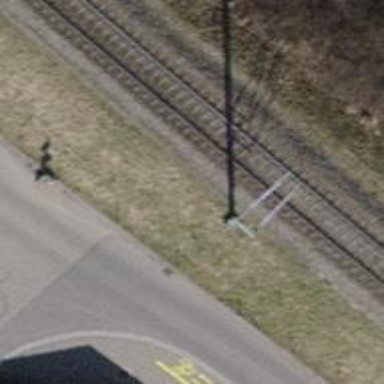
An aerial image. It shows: Single-track electrified railway with contact line.